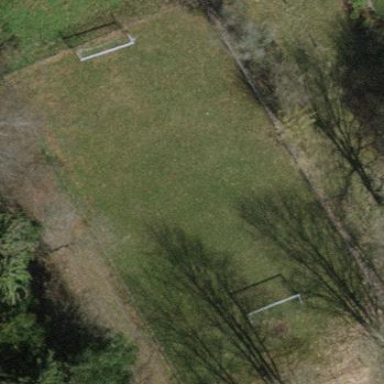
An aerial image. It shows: Grass pitch designated for soccer.